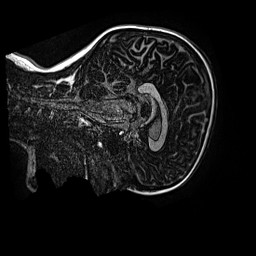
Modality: MP2RAGE
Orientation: sagittal
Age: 11
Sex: female
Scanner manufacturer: siemens
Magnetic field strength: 3 T
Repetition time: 4 s
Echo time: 0.00299 s